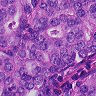
Metastatic tissue present: yes